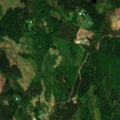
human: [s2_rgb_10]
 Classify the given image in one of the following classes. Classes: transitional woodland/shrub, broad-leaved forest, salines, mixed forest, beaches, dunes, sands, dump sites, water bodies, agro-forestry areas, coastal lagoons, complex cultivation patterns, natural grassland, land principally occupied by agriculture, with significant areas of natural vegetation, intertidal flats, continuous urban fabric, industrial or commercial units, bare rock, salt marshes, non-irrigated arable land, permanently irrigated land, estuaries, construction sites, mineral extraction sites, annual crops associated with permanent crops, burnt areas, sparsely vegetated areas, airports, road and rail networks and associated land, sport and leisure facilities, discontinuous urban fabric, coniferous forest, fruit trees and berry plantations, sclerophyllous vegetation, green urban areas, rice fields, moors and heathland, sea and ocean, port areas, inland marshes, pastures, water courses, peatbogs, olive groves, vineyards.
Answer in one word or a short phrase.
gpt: broad-leaved forest, coniferous forest, mixed forest, transitional woodland/shrub